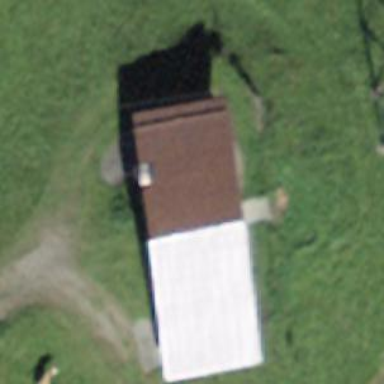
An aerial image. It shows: Rural barn.